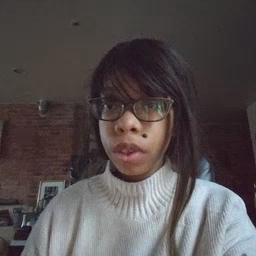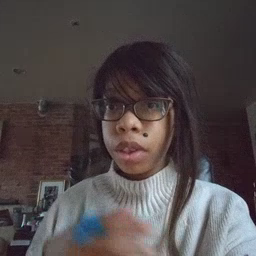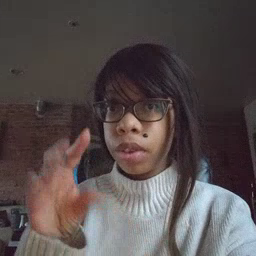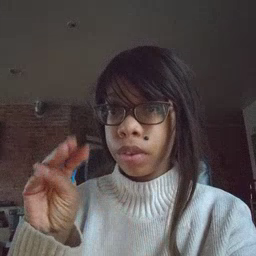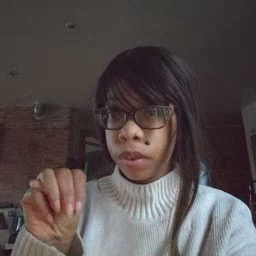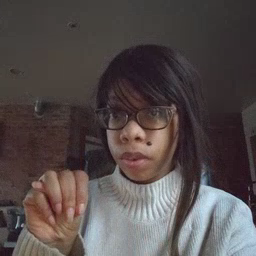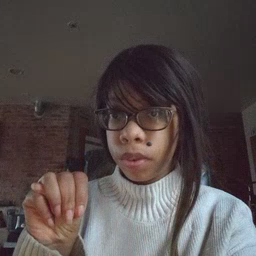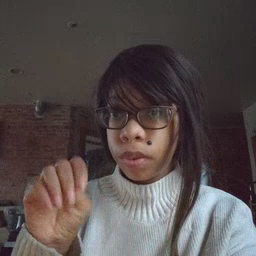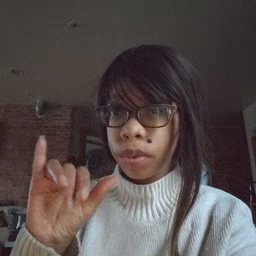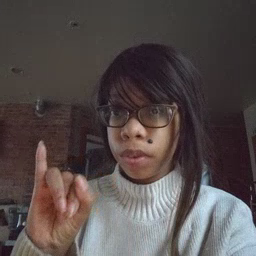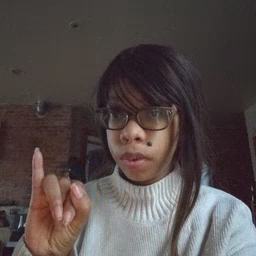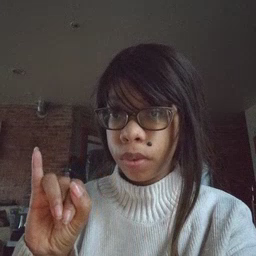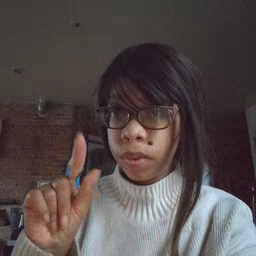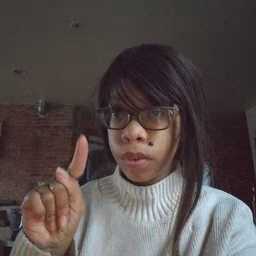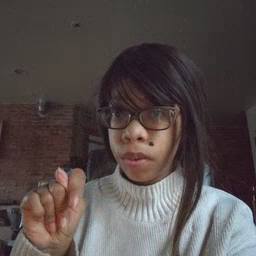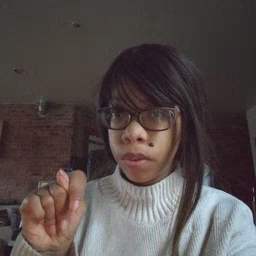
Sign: mitten